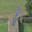
Label: 1